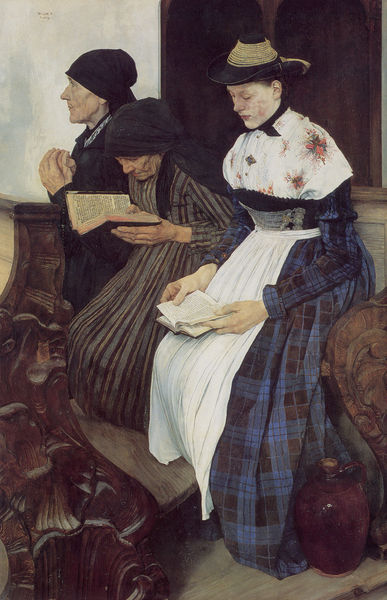
Titel: Drei Frauen in der Kirche
Künstler: Wilhelm Maria Hubertus Leibl
Standort: Hamburg
Institution: Kunsthalle
Schlagwörter: blau, gott, weiß, frauen, grün, blume, blumen, braun, damen, frau, holz, hut, kariert, kleid, kleider, raum, schwarz, säule, tür, zimmer, ölbild, blick, tuch, haube, karo, muster, alt, flasche, jung, bibel, falten, hände, kirche, boden, gold, kordeln, realismus, tücher, drei, bauern, kanne, krug, vase, schürze, bücher, naturalismus, bäuerin, bäuerinnen, bank, holzboden, kopftuch, realistisch, lesen, gestreift, streifen, menzel, karos, alter, buch, blumenmuster, bayern, jugend, text, knien, hodler, beten, gebet, bänke, schnitzerei, tracht, kirchenbank, andächtig, gebetsbuch, leibl, versunken, verdammt, kniend, andacht, gottesdienst, kopftücher, messe, kapelle, trachten, holzbank, dachau, generationen, sitzbank, tirol, betend, dirndl, schnitzereien, drei frauen, bäuerlich, diehlen, schnitzerein, gebetbuch, lebensalter, rustikal, adolf menzel, trachtenhut, gebetsbücher, gebärde, ich, schwaqrz, kniebank, wilhelm leibl, der name, diehlen4, gefalltet, kenn, kleidund, wilhelm, liebermann, max, miedr, mitte des lebens